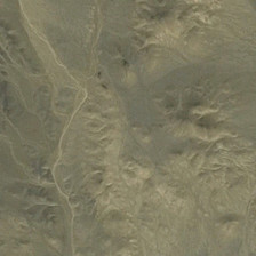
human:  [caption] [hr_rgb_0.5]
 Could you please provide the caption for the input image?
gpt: A zigzag path through the alternate black and yellow desert

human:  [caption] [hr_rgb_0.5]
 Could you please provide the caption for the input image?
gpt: Zigzag road through alternating yellow and black desert

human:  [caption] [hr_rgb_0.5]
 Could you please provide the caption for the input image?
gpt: Zigzag route, through the black and yellow desert

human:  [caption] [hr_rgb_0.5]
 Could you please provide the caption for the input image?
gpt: A path winding through the yellow and black desert

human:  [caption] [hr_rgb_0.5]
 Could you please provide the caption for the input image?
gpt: A zigzagging path through the alternating yellow and black desert